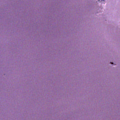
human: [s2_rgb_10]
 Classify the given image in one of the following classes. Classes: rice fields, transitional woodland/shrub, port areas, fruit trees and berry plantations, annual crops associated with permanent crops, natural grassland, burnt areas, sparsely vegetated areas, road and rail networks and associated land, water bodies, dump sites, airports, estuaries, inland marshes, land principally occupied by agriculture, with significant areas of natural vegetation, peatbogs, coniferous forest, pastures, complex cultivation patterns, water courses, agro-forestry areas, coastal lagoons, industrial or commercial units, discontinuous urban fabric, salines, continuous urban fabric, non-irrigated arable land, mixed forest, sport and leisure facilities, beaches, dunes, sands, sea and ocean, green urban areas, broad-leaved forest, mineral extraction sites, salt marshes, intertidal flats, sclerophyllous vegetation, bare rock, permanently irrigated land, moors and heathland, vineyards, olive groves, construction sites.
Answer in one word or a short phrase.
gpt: sea and ocean